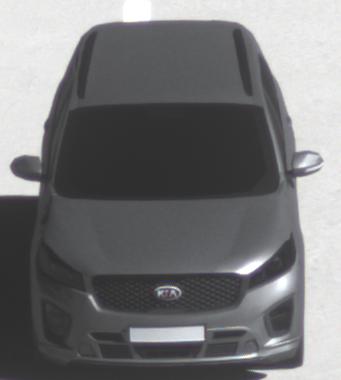
Make: KIA
Model: Sorento 2.2 CRDi
Detailed model: Sorento (UM)
Model produced from: 2015/03
Model produced until: 2017/10
Doors: 5
Color: gray
Road condition: dry road
Daytime: morning or afternoon
Contrast: high contrast